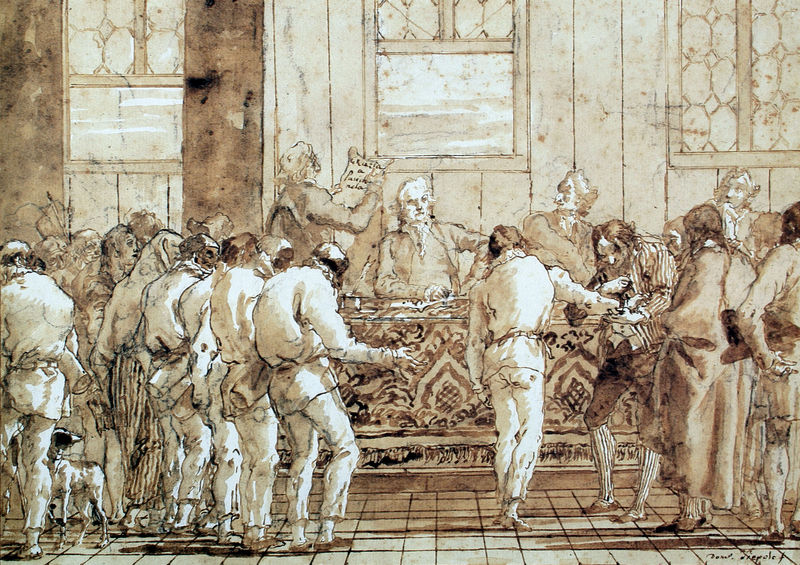
Titel: Pulcinella vor Gericht
Künstler: Giovanni Domenico Tiepolo
Standort: Cleveland (OH)
Institution: Cleveland Museum of Art
Schlagwörter: feder, gemälde, gruppe, himmel, mann, schatten, weiß, wolken, aquarell, landschaft, menschen, braun, fenster, frankreich, glas, grau, hell, holz, hut, licht, männer, raum, reden, schwarz, skizze, tisch, zeichnung, zimmer, gebäude, hund, wiese, wolke, beige, gespräch, masse, menge, teppich, versammlung, alt, bart, bärte, gericht, hose, jacke, richter, wand, architektur, barock, diener, mensch, rahmen, herr, innenraum, signatur, tischdecke, tischtuch, boden, land, fransen, gewand, haare, mantel, blatt, gebeugt, perücke, schrift, papier, sofa, zuschauer, hosen, grafik, hof, amerika, saal, sepia, könig, karikatur, lesen, ornamente, streifen, robe, podest, strümpfe, tusche, außen, zettel, fensterrahmen, aufruhr, barfuß, fliesen, karrikatur, schwarzweiß, verhaftung, zeitung, jacken, bürger, menschenmasse, volk, treffen, fliese, bleiglas, verhandlung, tinte, pult, fleisen, anklage, kläger, verteidiger, jesus, brief, gefangene, historienmalerei, schriftrolle, leser, opfer, abendmahl, außenraum, schreiber, drinnen, karrekatur, vorlesen, lavierung, demut, dokument, vorleser, zuhören, baltt, verfassung, leonardo, gouache, tuschezeichnung, aqua, prozess, urteil, masken, anfassen, gerede, überreichen, tiepolo, tribunal, zeugen, skript, konferenz, liste, court, msuter, verurteilung, demütig, verlesen, täter, pfalster, vinci, verhör, gerichtssaal, verlesung, beisitzer, commedia dell'rte, amtsmann, angeklagter, anwälte, atreifen, buckeö, deklaration, gerichtsszene, guys, handschellen, häftlicng, verhöhr, batr, speia, verurteilten, fschreiber, gerichtsschreiber, 19,,jhd, nebenrichter, füürst